Field crop: maize
Growth stage: 1
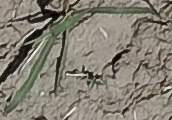
Species: sorghum